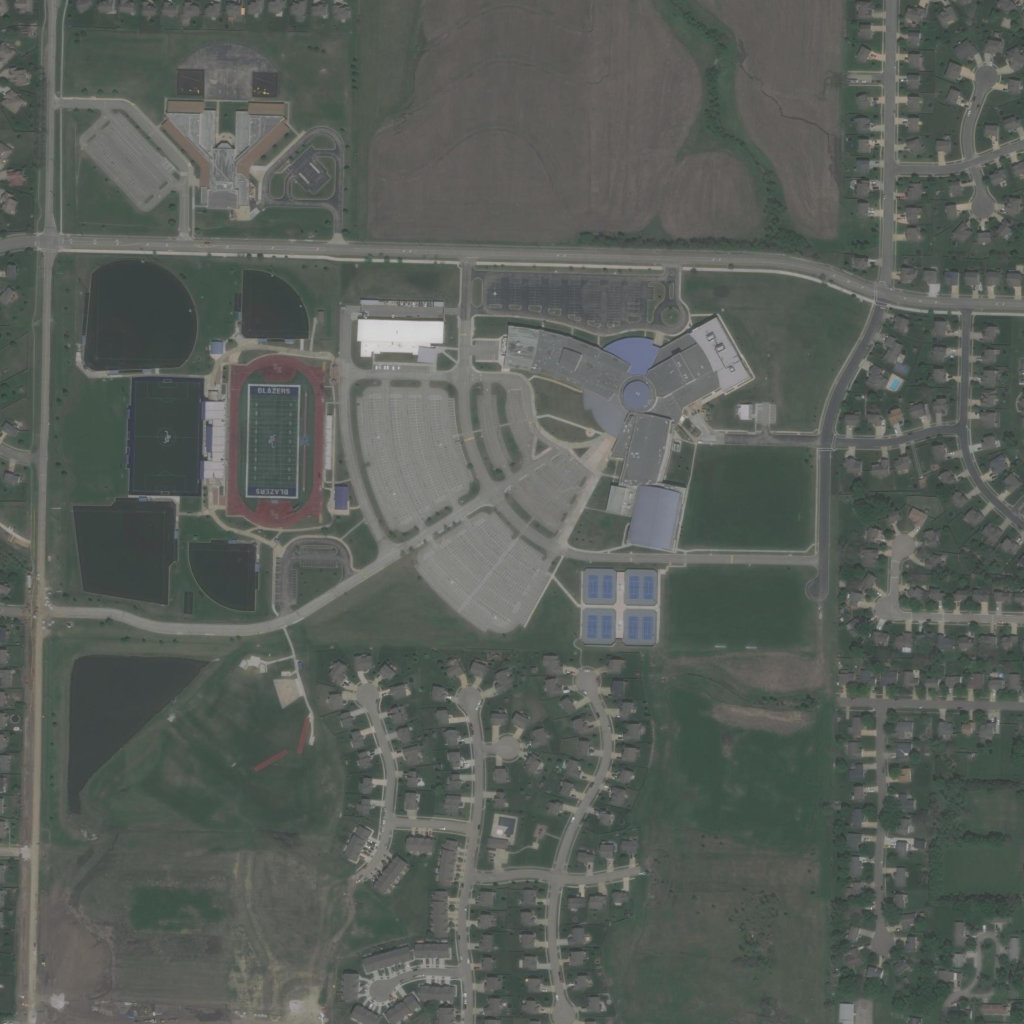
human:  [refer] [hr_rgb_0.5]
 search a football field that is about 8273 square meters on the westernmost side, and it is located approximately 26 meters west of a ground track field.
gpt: <box>[[12, 36, 19, 48, 0]]</box>